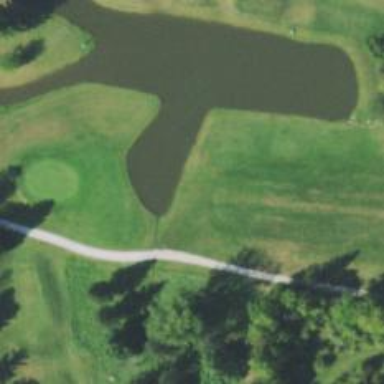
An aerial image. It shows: Golf hole.